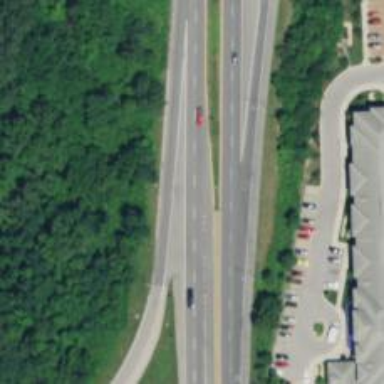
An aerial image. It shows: Primary highway.